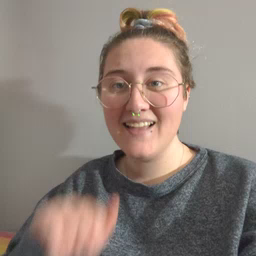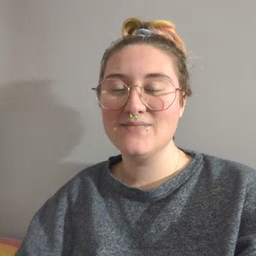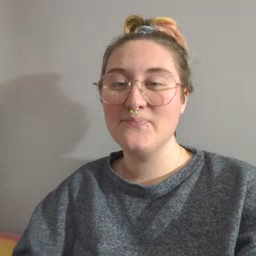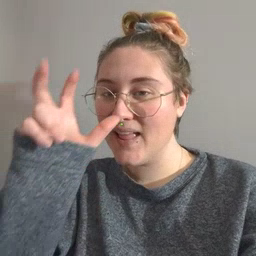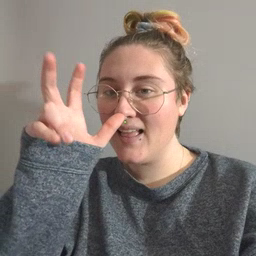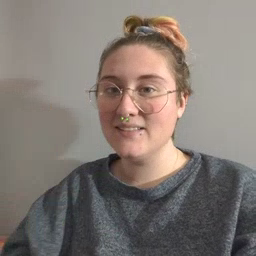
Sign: bug